Aerial crown-view tile of a tropical tree (Barro Colorado Island, Panama), acquired 20250818:
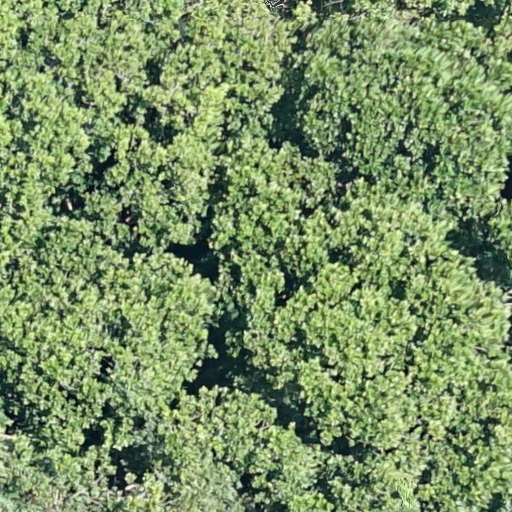
Species: Anacardium excelsum
GBIF accepted scientific name: Anacardium excelsum
Crown area: 831.358 m²